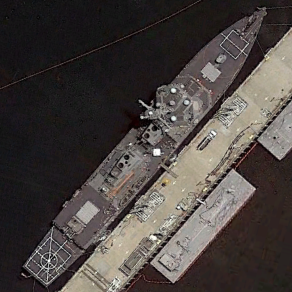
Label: destroyer